Field crop: maize
Growth stage: 1
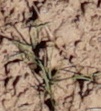
Species: lolium